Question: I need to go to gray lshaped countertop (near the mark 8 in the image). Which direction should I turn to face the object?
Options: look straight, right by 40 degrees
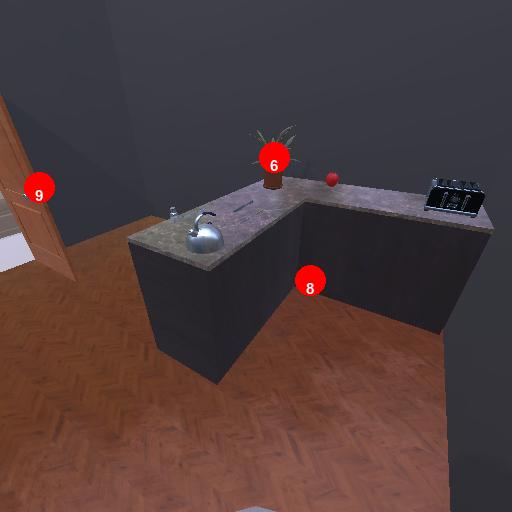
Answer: look straight